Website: ulta-beauty
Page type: billing-address
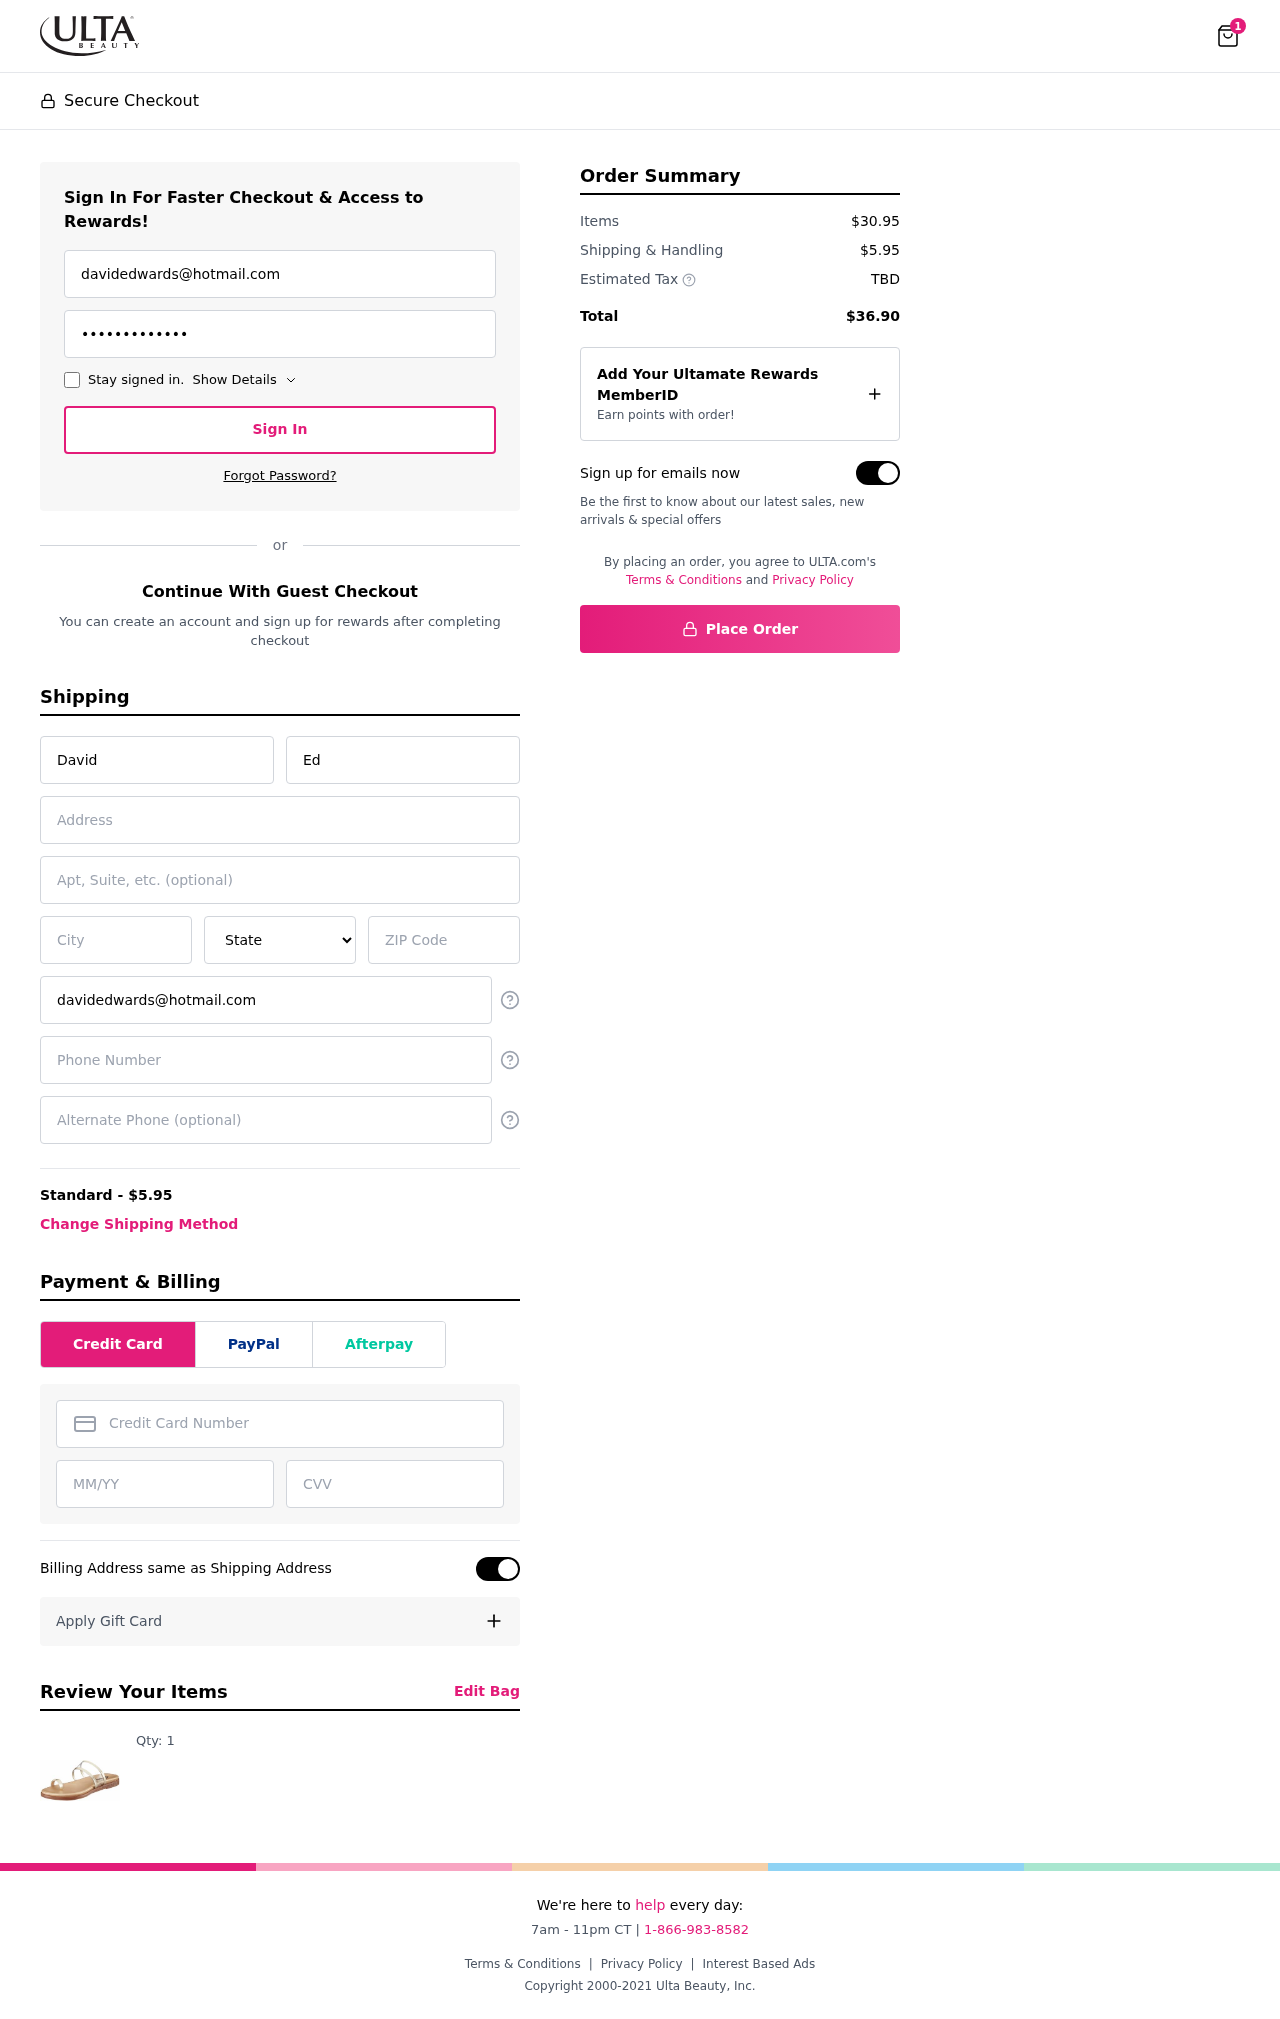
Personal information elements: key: PII_STATE
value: Maine
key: PII_EMAIL
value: davidedwards@hotmail.com
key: PII_FIRSTNAME
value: David
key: PII_LASTNAME
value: Edwards
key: PII_STREET
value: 6053 Justin Village Apt. 376
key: PII_CITY
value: New Tylermouth
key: PII_POSTCODE
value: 07806
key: PII_PHONE
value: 9542029157
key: PII_ALT_PHONE
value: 9208549749
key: PII_CARD_NUMBER
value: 6011 9886 9980 7418
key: PII_CARD_EXPIRY
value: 01/30
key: PII_CARD_CVV
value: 675
Product elements: key: PRODUCT1_QUANTITY
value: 1
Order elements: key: ORDER_NUM_ITEMS
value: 1
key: ORDER_SHIPPING_COST
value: $5.95
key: ORDER_SUBTOTAL
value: $30.95
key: ORDER_TOTAL
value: $36.90